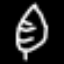
Label: leaf